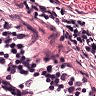
Metastatic tissue present: no